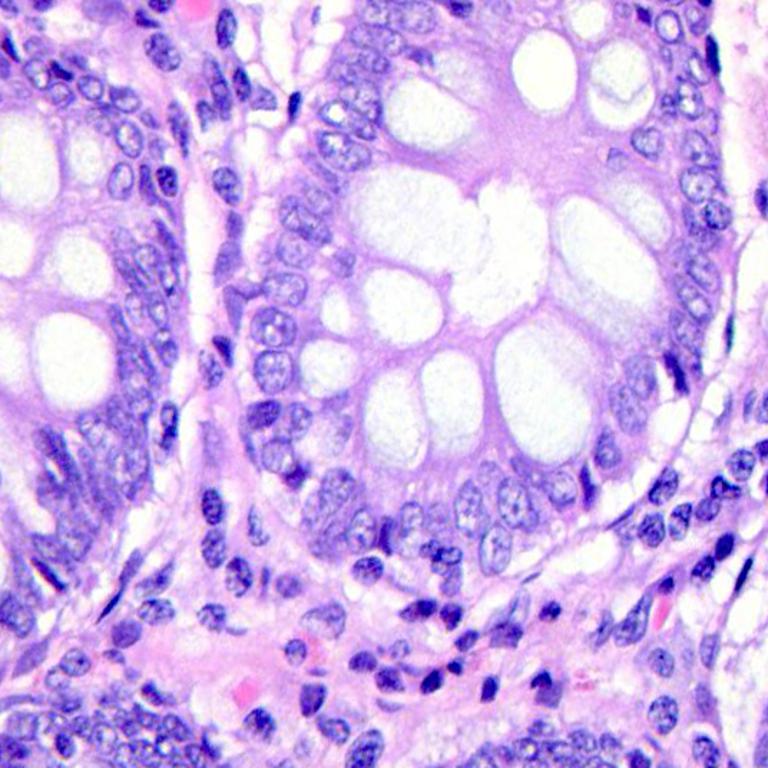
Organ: colon
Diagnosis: benign